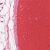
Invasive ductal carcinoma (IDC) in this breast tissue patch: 0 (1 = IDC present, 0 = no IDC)